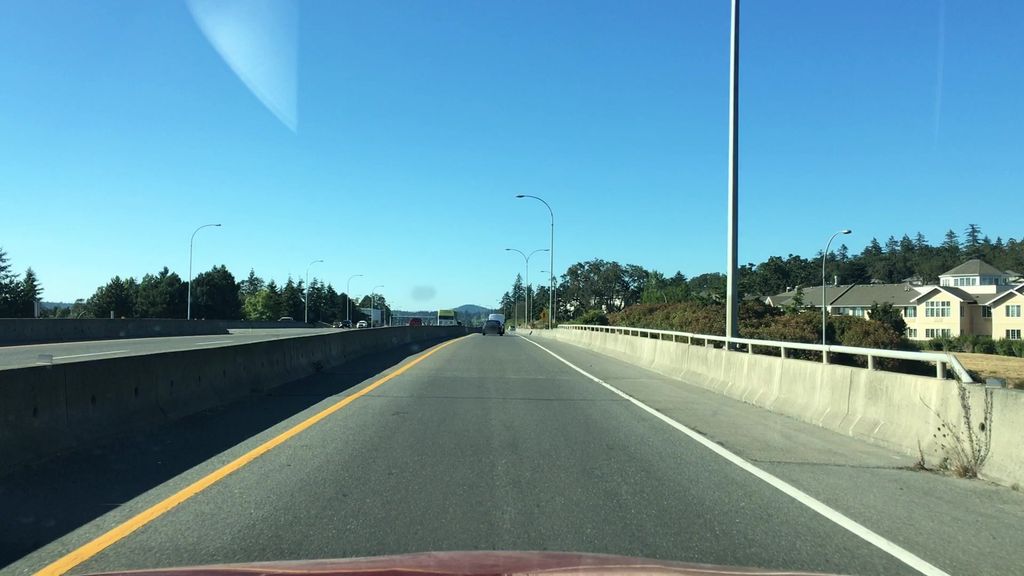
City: victoria